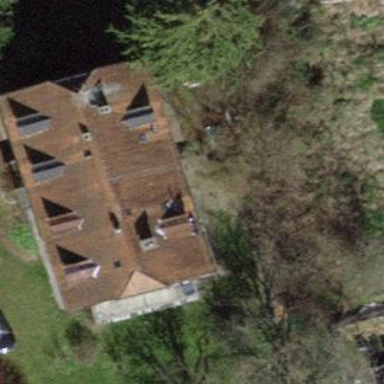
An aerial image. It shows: Pitched roof building.